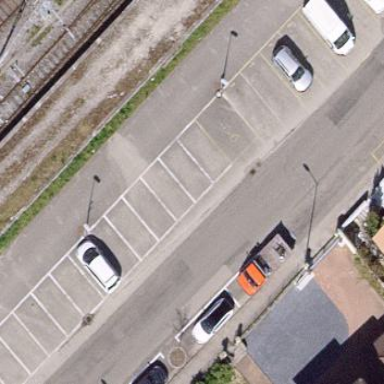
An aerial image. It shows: Street-side parking area with park and ride facilities.